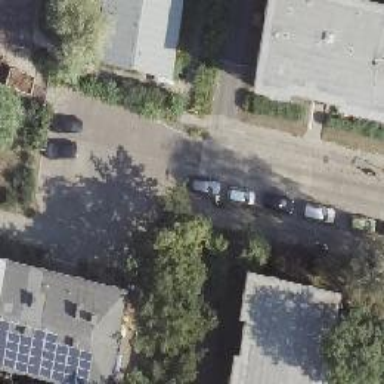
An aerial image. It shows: Residential road with concrete plates. Sidewalks are available on both sides.